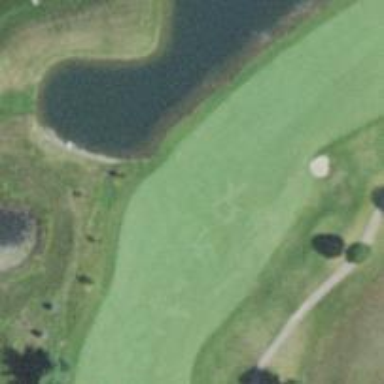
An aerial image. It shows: Golf hole.